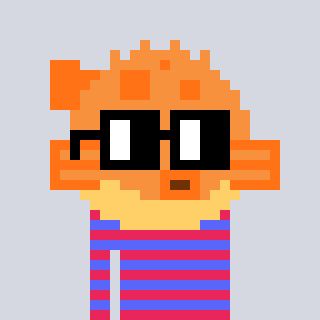
a pixel art character with square black glasses, a pufferfish-shaped head and a purple-colored body on a cool background